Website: home-depot
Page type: customer-info-address
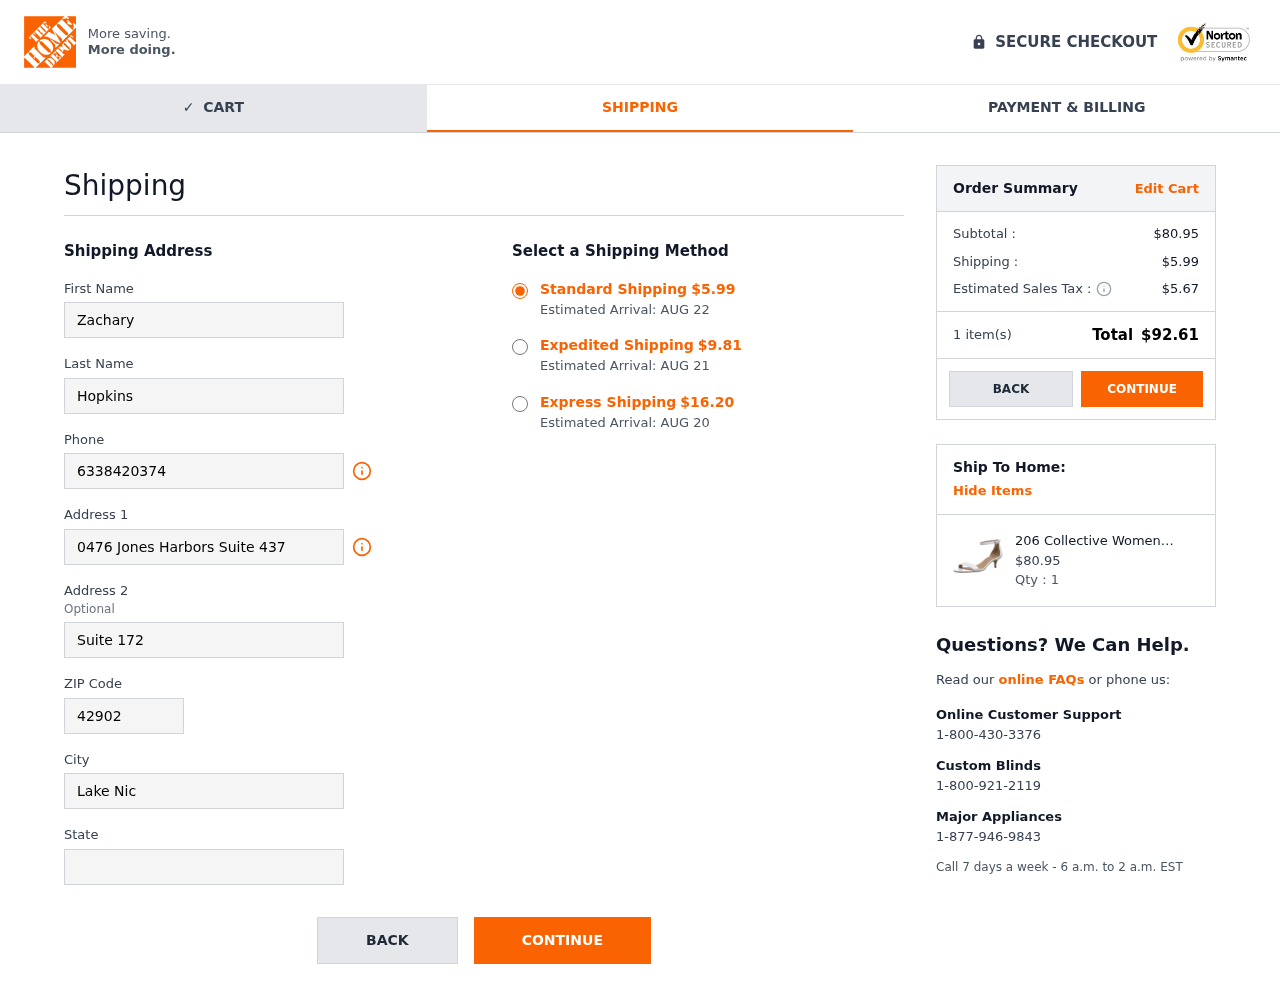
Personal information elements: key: PII_CITY
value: Lake Nicole
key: PII_FIRSTNAME
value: Zachary
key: PII_LASTNAME
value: Hopkins
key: PII_PHONE
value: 6338420374
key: PII_POSTCODE
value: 42902
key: PII_STATE
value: Utah
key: PII_STREET
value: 0476 Jones Harbors Suite 437
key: PII_STREET2
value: Suite 172
Product elements: key: PRODUCT1_NAME
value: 206 Collective Women's Eve Stiletto Heel Dress Sandal-Low Heeled
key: PRODUCT1_PRICE
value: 80.95
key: PRODUCT1_QUANTITY
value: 1
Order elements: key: ORDER_SHIPPING_COST
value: $5.99
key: ORDER_DELIVERY_DATE
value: Estimated Arrival: AUG 22
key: ORDER_SHIPPING_COST_EXPEDITED
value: $9.81
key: ORDER_DELIVERY_DATE_EXPEDITED
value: Estimated Arrival: AUG 21
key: ORDER_SHIPPING_COST_EXPRESS
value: $16.20
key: ORDER_DELIVERY_DATE_EXPRESS
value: Estimated Arrival: AUG 20
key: ORDER_SUBTOTAL
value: $80.95
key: ORDER_TAX
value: $5.67
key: ORDER_NUM_ITEMS
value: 1 item(s)
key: ORDER_TOTAL
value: $92.61